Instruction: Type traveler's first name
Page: traveler
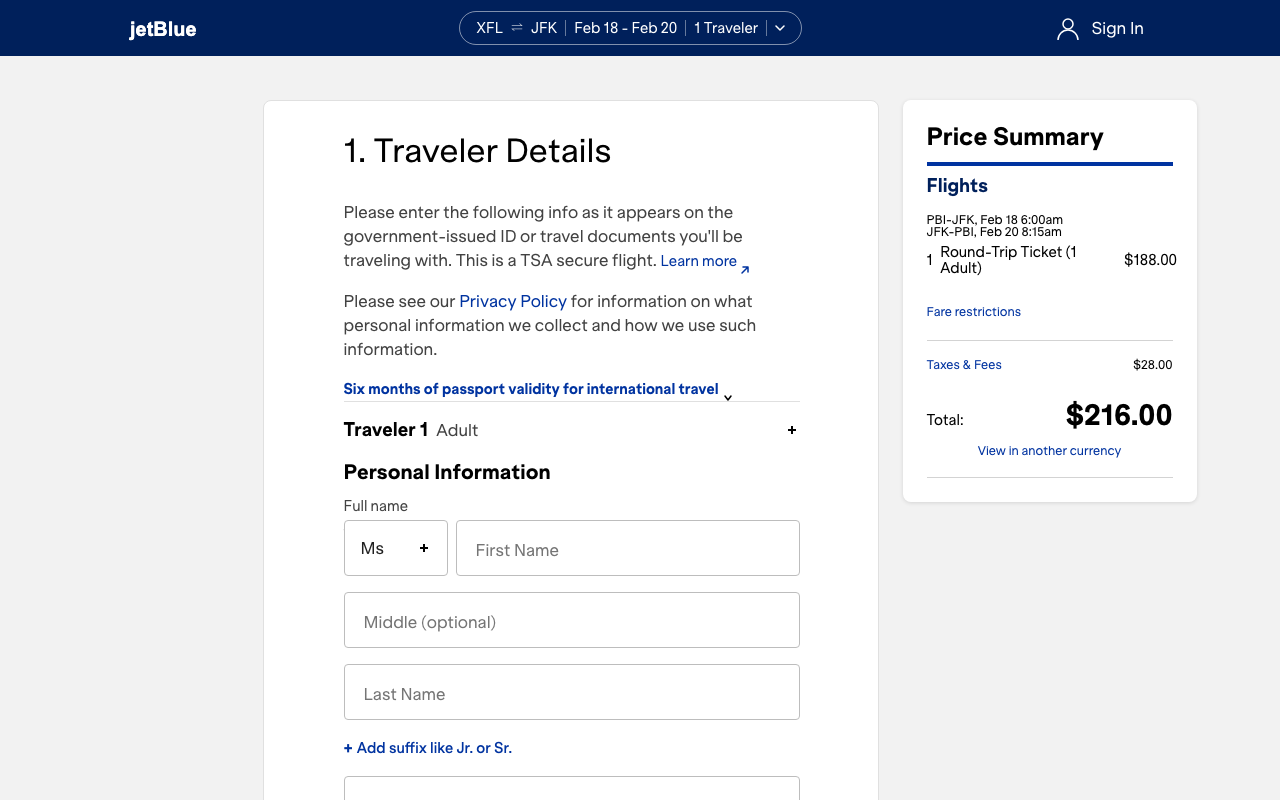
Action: type